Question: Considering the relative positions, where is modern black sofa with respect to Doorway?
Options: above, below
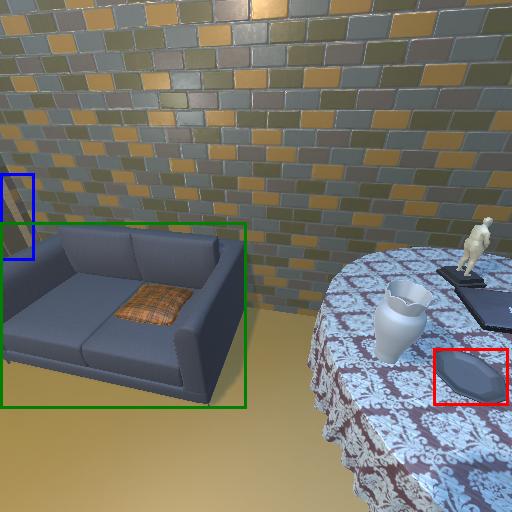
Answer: above